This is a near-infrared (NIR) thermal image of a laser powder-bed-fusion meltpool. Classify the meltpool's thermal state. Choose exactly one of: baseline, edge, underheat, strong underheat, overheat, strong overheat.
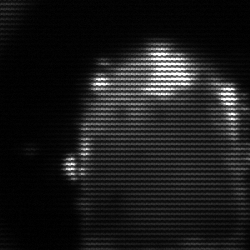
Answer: baseline